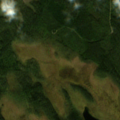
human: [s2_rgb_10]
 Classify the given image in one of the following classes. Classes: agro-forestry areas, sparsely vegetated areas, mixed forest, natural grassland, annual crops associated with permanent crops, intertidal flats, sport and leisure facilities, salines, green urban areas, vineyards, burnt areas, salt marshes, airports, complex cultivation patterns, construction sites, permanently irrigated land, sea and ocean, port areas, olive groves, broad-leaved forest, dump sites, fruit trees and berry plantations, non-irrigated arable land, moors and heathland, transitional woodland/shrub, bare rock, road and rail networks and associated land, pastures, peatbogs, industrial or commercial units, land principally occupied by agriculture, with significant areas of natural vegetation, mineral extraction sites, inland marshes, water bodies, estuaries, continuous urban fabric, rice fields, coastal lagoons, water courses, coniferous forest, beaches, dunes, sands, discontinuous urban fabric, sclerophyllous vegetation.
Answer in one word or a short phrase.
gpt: coniferous forest, peatbogs